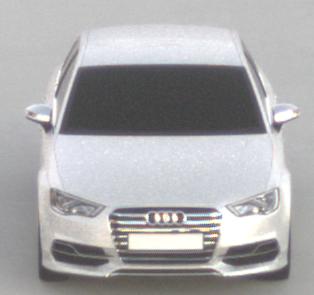
Make: Audi
Model: S3
Detailed model: 8V
Model produced from: 2013
Model produced until: 2020
Doors: 4
Color: white
Road condition: dry road
Daytime: sunrise or sunset
Contrast: low contrast